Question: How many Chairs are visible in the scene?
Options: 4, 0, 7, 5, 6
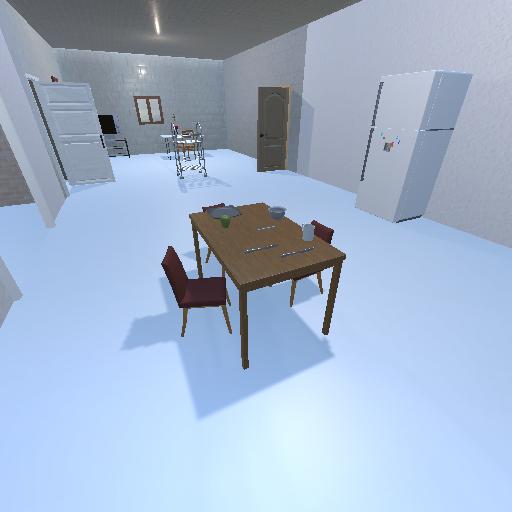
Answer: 4